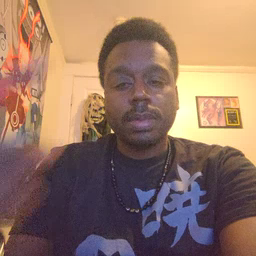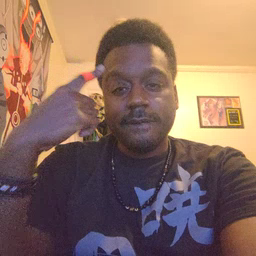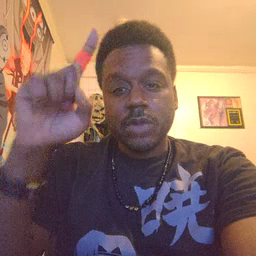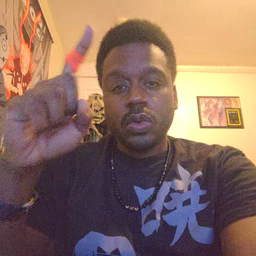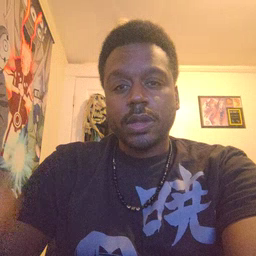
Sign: for